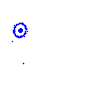
Particle: pion